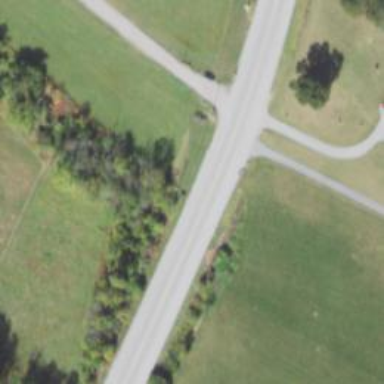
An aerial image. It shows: Asphalt road classified as trunk highway.